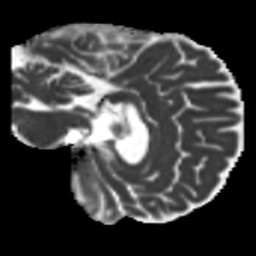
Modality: MD
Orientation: sagittal
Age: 47
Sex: male
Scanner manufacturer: siemens
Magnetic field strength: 3 T
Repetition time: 5.25 s
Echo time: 0.08 s